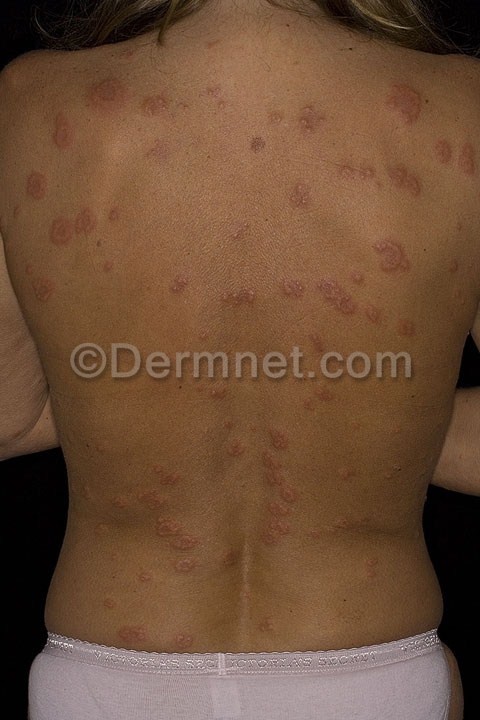
Disease: Vasculitis Photos